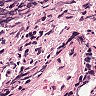
Metastatic tissue present: no